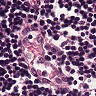
Metastatic tissue present: no